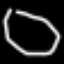
Label: octagon